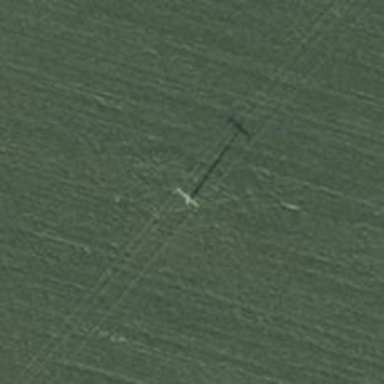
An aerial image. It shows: Power pole.